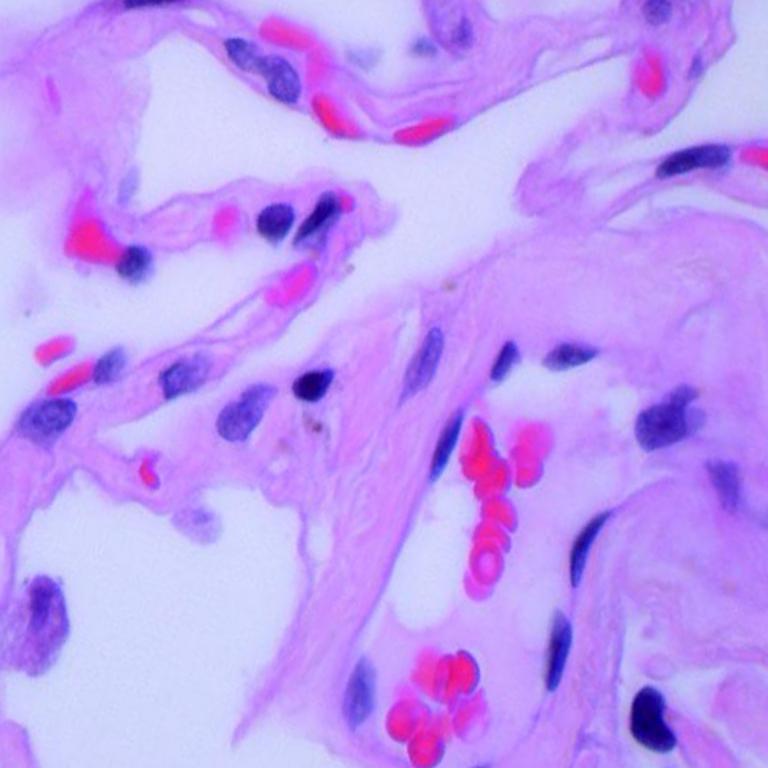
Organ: lung
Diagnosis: benign